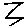
Label: zigzag